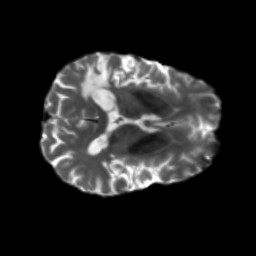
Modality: T2w
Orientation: axial
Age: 70
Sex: male
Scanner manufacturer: siemens
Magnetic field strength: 3 T
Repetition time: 5.25 s
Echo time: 0.08 s